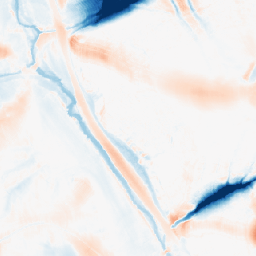
Category: morphological
Decomposition family: morphological_ellipse
Decomposition parameters: operation: average
width: 50
height: 50
Upsampling method: nearest
Upsampling parameters: scale: 4
Upsampling scale: 4